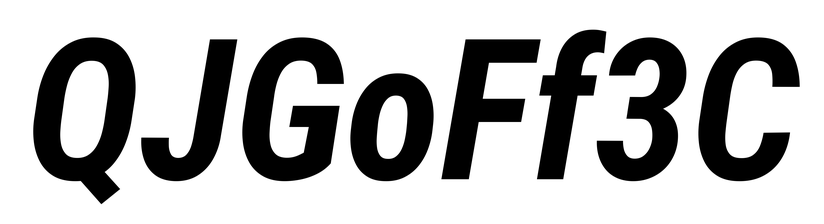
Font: Roboto-Italic_Condensed_Bold_Italic